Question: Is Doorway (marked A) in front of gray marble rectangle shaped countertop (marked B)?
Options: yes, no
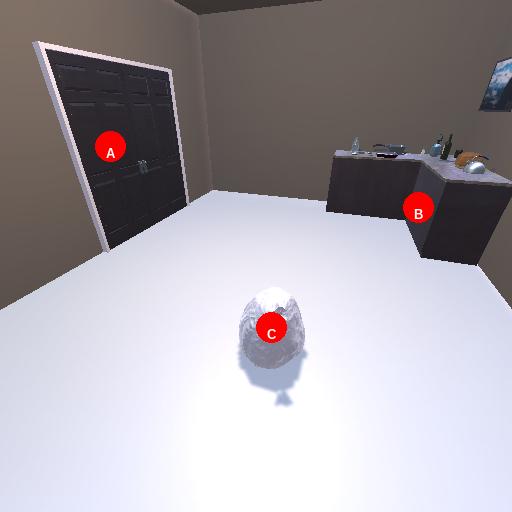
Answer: yes